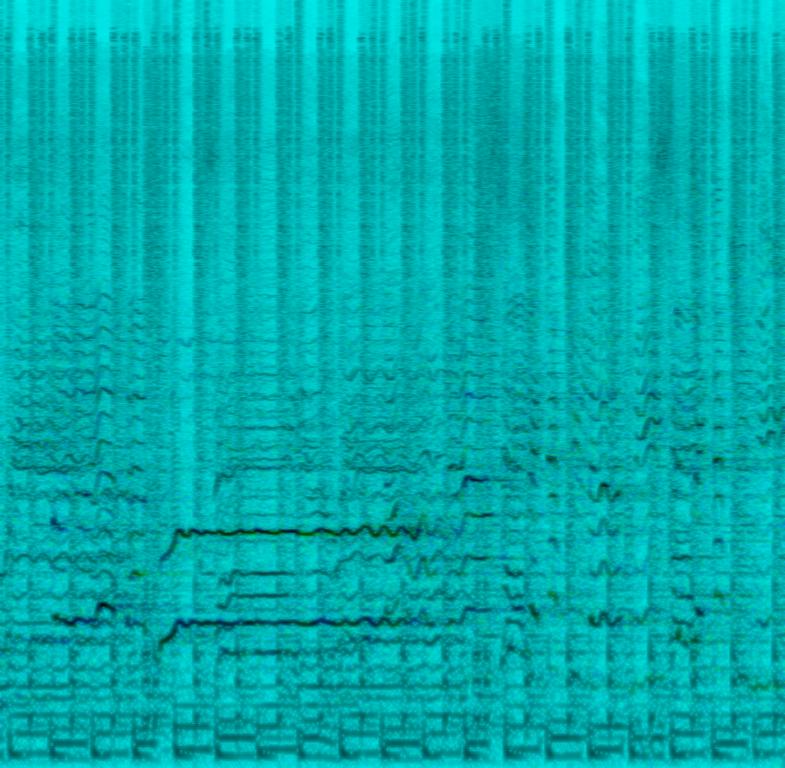
A female singer sings this soulful melody with backup singers in vocal harmony. The song is fast tempo with a quick drumming rhythm, percussive bass line, guitar strumming rhythm and keyboard accompaniment. The song has black gospel roots.